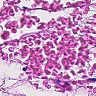
Metastatic tissue present: no